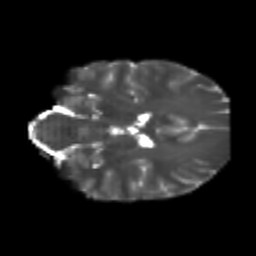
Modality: T2w
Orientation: coronal
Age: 20
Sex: female
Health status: healthy
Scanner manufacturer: philips
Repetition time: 7.386 s
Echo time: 0.08599 s